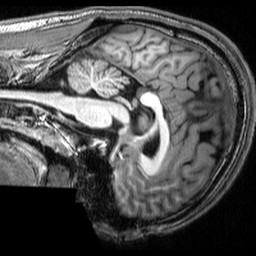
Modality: T1w
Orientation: sagittal
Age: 20
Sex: male
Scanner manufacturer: siemens
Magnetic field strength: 3 T
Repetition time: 2.53 s
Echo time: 0.00339 s